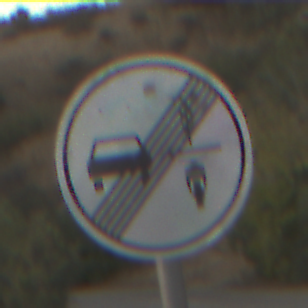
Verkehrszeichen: EndeVerbotUeberholenEinspurigeFahrzeuge
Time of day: SunriseSunset
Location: Outdoor (RoadRail)
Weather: PartlyCloudy
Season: NotSpecified
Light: Natural